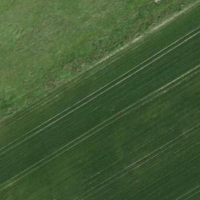
EUNIS habitat code: 52
Species observed at this site:
Oecanthus pellucens